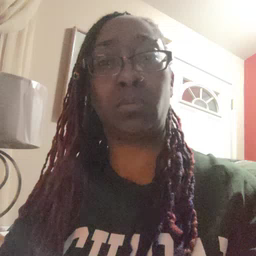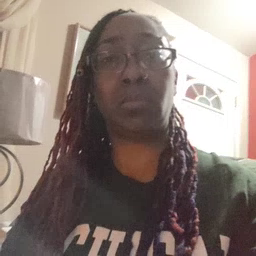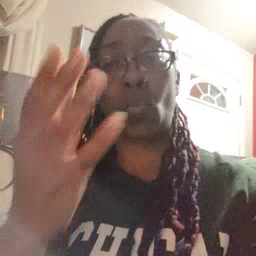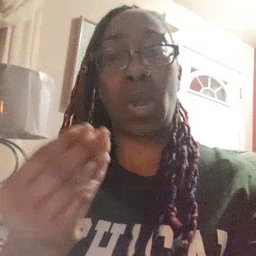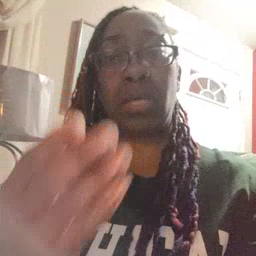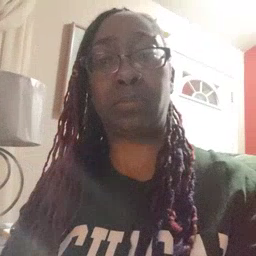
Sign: wet